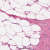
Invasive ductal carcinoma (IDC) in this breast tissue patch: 0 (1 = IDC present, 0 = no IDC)